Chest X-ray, AP view. Patient: 15 years old, sex M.
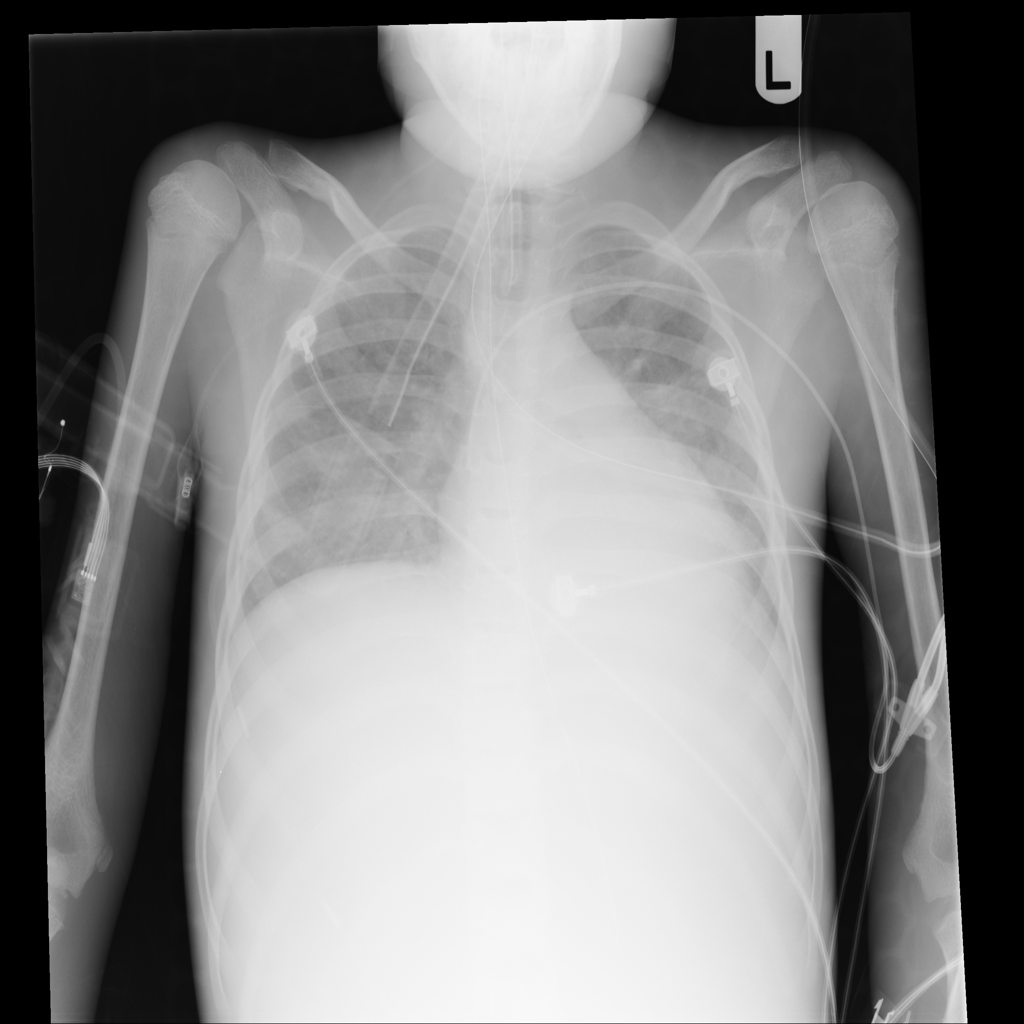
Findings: No Finding